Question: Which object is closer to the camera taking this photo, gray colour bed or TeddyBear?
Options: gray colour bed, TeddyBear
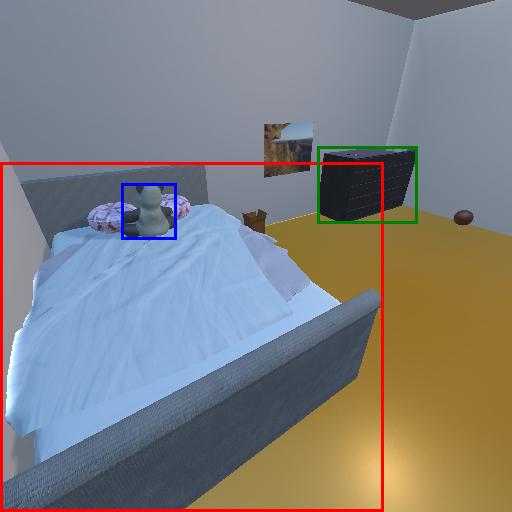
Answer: gray colour bed